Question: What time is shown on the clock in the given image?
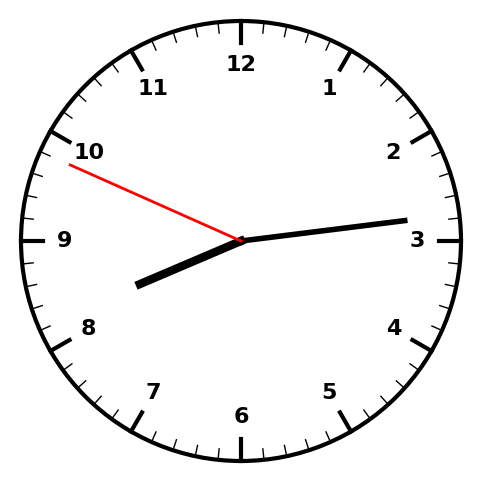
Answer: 08:13:49